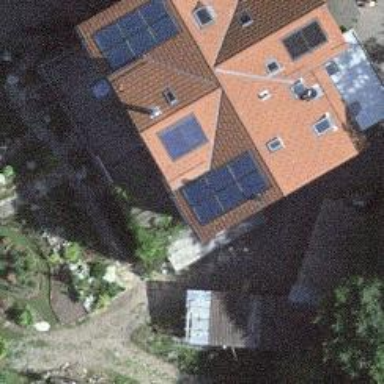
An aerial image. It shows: Solar power generator.